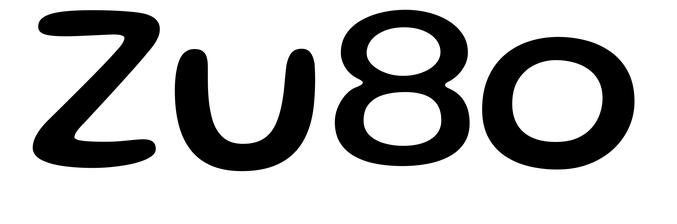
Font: Gluten_Regular